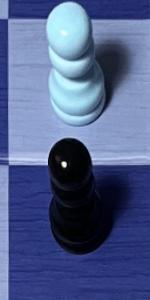
Label: Pawn_Black